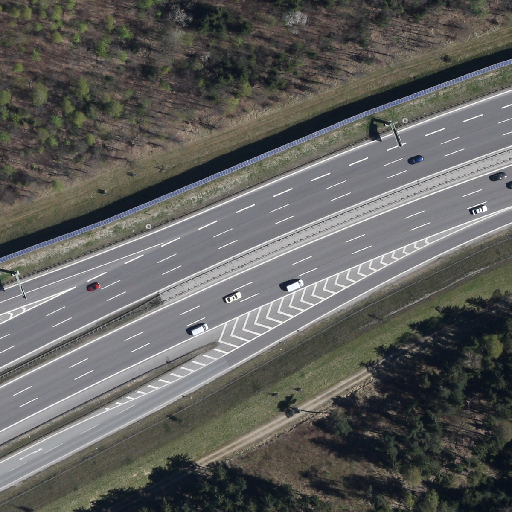
Referring expression: light-duty vehicle